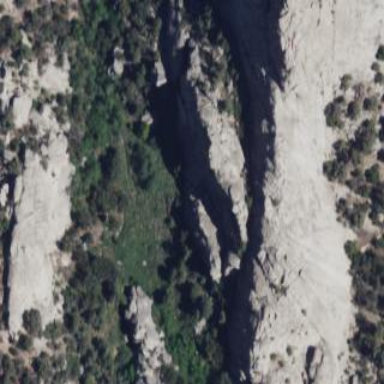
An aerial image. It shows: Landscape dominated by bare rock.